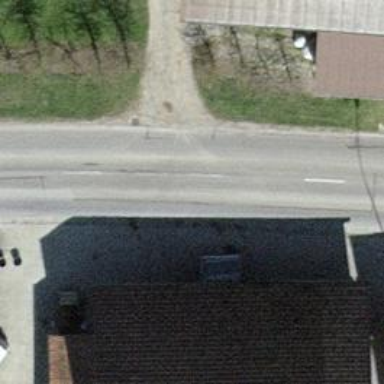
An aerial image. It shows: Tertiary road.